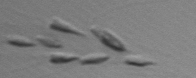
Label: Dinobryon